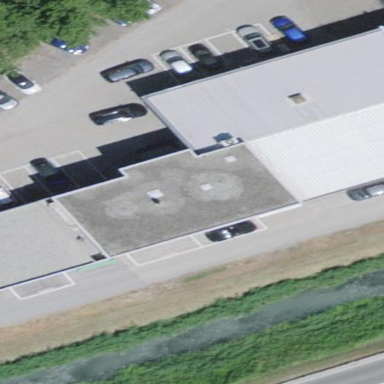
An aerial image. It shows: Car shop building.